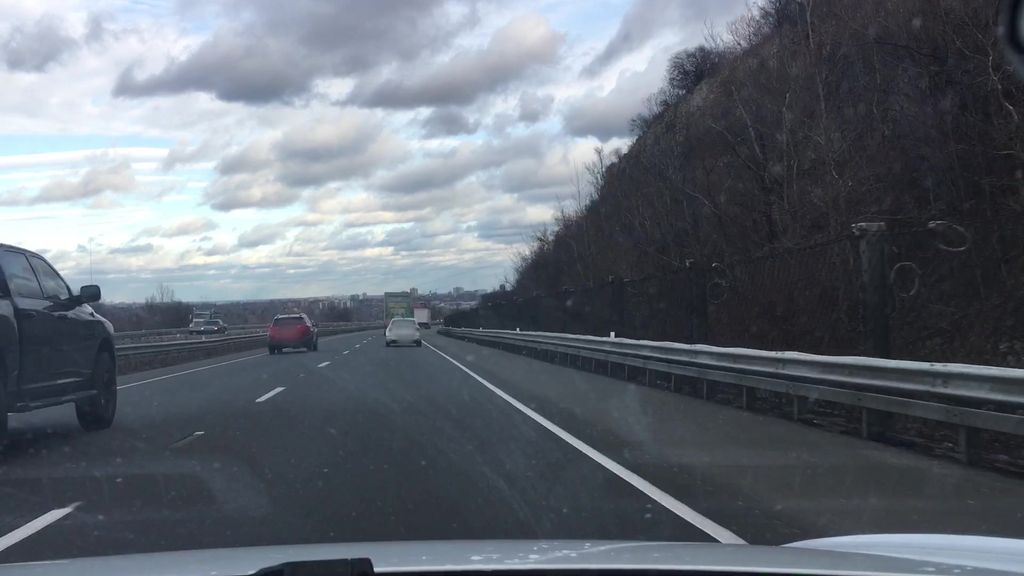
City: hamilton